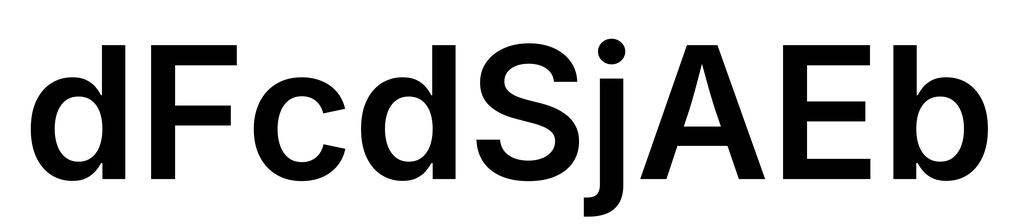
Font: Inter_SemiBold